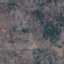
Land use / land cover: HerbaceousVegetation